Question: I have a div which has a position of fixed. There is a div under it, which I am having hard time positioning. Here's my JSX markup:
'''
<div>
<div style={topBar}>
REAL TIME AIR QUALITY INDEX
</div>
<div style={infoDiv}>
Lorem Ipsum
</div>
</div>
'''
And here's my styling:
'''
const topBar = {
width: '100%',
background: 'rgba(255,255,255,0.1)',
position: 'fixed',
padding: '10px',
textAlign: 'center',
fontWeight: '800',
background: 'yellow'
}
const infoDiv = {
background: 'red',
marginTop: '100px'
}
'''
My problem is that instead of 'topBar' staying fixed to the top and 'infoDiv' coming down 100px, the 'infoDiv' stays on top and 'topBar' comes down.
Here's a picture:

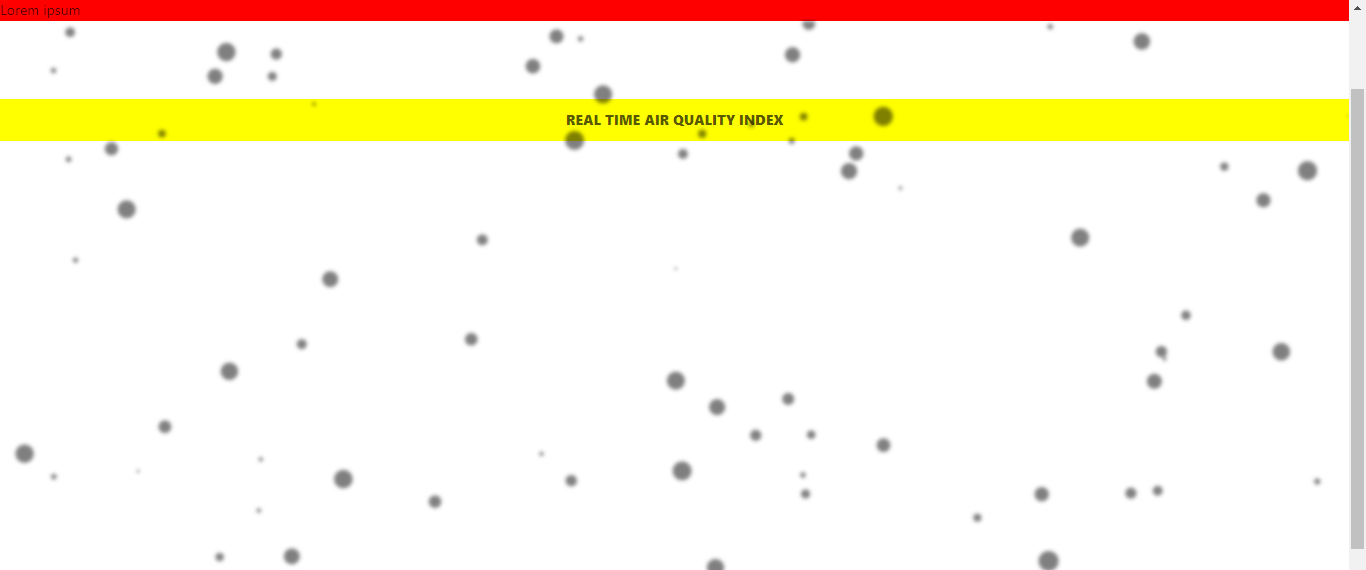
Answer: Try to identify the 'top' and 'left' of the 'topBar' to make it remains upside and change the 'maginTop' of the 'infoDiv'
'''
const topBar = {
width: '100%',
background: 'rgba(255,255,255,0.1)',
position: 'fixed',
top: '0',
left: '0',
padding: '10px',
textAlign: 'center',
fontWeight: '800',
background: 'yellow'
}
const infoDiv = {
background: 'red',
marginTop: '10px'
}
'''